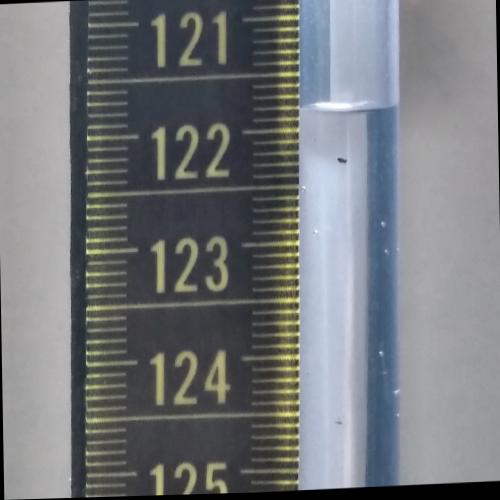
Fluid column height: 121.8 cm